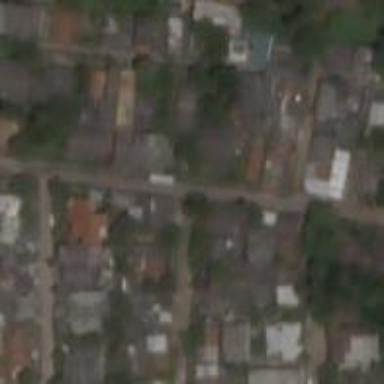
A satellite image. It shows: Residential road.